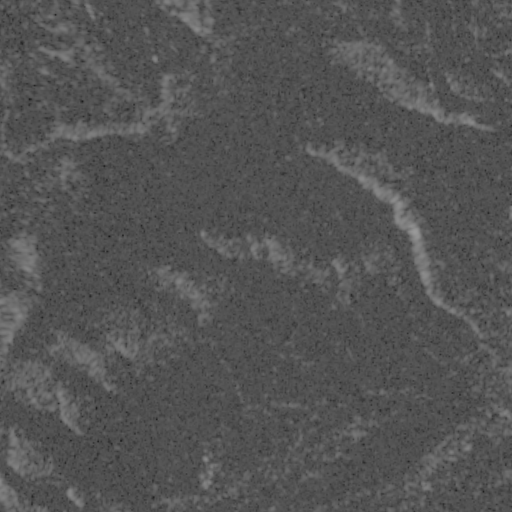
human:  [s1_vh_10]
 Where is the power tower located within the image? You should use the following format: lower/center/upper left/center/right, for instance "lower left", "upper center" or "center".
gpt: The power tower is located in the lower right of the image.
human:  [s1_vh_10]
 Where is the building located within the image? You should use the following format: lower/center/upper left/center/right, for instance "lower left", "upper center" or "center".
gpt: There is no building in the image.

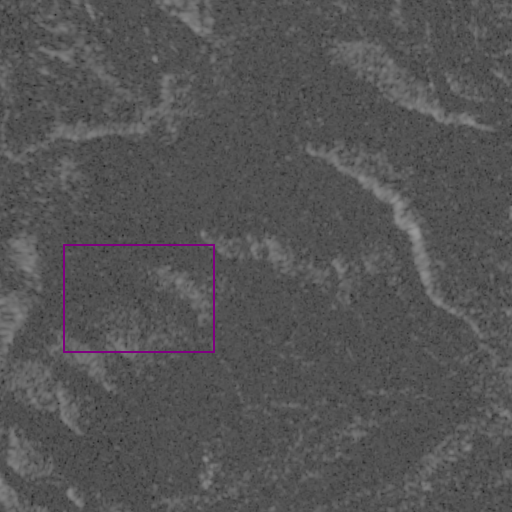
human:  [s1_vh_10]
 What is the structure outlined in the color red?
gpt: There is no red outline.
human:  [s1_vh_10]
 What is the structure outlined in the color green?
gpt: There is no structure outlined in green.